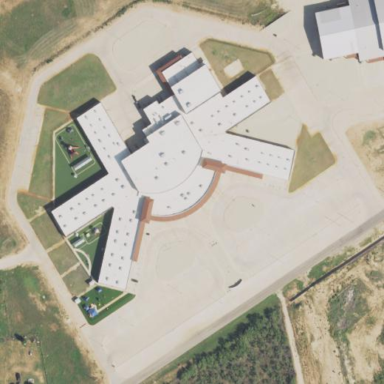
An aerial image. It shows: School.